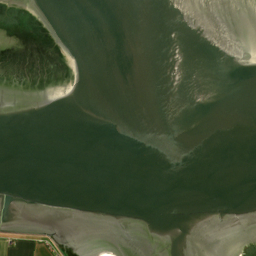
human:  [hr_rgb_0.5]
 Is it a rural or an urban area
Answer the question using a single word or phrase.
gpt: rural

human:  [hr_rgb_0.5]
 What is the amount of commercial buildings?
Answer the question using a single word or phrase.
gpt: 1

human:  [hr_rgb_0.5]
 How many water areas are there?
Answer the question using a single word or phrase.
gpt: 2

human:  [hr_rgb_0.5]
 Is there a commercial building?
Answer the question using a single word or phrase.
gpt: yes

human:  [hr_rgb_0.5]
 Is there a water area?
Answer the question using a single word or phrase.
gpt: yes

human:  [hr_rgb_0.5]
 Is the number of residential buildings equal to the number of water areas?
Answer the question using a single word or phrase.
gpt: no

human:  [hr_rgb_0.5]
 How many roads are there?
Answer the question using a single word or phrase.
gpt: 7

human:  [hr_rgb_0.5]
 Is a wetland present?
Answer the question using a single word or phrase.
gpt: yes

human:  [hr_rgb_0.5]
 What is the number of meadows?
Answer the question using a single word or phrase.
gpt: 1

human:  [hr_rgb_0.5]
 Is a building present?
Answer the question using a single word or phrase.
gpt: yes

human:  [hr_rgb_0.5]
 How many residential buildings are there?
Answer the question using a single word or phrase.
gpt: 12

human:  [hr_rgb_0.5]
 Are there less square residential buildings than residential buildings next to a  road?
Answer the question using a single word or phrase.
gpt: yes

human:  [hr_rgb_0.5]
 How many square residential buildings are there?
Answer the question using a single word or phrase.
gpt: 0

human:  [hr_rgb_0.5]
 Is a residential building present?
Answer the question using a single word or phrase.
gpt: yes

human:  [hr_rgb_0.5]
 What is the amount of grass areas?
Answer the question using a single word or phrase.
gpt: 4

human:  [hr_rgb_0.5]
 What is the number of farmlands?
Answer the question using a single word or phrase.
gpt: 3

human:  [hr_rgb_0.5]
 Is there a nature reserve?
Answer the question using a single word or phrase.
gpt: yes

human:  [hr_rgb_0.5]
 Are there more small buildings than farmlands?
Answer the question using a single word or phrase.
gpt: yes

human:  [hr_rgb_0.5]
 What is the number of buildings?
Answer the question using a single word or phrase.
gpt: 13

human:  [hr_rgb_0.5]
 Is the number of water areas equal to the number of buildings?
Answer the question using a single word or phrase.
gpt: no

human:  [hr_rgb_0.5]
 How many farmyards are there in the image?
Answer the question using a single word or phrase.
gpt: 1

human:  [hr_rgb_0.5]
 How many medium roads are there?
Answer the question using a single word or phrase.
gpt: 0

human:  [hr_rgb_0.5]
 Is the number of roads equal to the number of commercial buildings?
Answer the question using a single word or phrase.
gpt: no

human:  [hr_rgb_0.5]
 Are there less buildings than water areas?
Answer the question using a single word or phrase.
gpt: no

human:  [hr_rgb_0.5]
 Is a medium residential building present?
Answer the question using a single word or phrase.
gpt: no

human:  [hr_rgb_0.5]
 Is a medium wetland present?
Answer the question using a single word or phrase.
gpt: no

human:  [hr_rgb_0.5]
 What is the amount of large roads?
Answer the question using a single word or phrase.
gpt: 0

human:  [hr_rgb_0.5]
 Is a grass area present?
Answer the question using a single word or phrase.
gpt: yes

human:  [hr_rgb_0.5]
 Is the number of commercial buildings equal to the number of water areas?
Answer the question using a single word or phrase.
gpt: no

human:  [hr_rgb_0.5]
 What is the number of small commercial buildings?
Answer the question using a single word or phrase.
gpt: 1

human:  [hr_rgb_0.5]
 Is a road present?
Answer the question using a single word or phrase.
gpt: yes

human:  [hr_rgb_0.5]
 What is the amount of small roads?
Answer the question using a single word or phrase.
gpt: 7

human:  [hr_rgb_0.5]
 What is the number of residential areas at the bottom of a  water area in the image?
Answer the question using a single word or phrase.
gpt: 2

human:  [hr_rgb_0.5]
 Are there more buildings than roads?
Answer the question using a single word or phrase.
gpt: yes

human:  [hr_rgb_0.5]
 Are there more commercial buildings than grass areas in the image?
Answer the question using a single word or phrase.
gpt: no

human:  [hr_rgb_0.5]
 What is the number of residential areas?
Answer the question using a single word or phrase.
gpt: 2

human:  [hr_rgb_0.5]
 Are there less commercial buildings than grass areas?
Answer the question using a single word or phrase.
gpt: yes

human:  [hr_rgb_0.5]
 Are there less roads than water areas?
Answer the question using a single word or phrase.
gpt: no

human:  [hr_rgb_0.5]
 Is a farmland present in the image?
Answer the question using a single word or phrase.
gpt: yes

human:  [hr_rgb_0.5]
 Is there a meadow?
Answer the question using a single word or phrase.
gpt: yes

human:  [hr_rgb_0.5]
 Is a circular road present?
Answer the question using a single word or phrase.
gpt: no

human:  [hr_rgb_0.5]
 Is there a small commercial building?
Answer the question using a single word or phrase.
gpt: yes

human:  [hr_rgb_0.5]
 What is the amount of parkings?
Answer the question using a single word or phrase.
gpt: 1

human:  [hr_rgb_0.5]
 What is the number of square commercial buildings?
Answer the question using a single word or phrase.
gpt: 0

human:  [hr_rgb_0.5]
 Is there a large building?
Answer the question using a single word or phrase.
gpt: no

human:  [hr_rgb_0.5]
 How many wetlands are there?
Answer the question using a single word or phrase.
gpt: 8

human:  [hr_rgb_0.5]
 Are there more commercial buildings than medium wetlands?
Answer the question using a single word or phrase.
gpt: yes

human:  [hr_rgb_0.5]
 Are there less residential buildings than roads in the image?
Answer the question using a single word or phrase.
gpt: no

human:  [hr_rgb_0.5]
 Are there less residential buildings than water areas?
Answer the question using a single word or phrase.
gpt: no

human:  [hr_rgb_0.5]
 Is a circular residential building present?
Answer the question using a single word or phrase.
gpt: no

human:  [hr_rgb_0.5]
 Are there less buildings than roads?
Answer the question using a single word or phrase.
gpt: no

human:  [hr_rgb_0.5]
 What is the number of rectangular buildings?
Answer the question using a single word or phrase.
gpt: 9

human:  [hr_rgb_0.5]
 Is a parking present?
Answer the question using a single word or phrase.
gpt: yes

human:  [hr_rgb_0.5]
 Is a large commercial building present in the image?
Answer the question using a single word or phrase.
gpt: no

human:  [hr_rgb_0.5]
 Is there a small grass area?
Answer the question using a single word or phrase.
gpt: yes

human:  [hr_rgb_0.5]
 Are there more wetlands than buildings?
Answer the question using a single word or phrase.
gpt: no

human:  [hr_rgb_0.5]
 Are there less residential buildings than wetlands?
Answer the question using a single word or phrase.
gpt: no

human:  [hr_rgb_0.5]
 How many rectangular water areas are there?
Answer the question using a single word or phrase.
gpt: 0

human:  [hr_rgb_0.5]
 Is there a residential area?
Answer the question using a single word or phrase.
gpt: yes

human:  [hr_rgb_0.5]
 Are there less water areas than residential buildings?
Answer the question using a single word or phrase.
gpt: yes

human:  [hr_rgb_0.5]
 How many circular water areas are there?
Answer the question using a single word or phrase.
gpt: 0

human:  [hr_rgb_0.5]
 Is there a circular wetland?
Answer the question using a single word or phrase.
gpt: no

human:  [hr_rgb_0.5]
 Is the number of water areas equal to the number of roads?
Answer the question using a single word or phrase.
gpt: no

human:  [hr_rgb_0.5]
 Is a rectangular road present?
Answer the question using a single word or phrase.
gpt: no